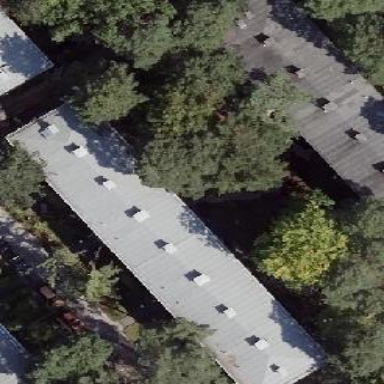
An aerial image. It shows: Flat-roofed apartment building.